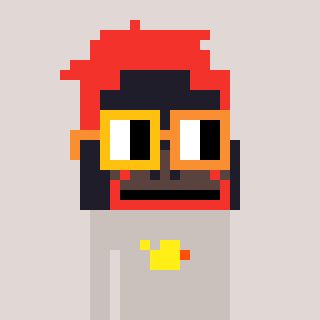
a pixel art character with square yellow and orange glasses, a orangutan-shaped head and a foggrey-colored body on a warm background